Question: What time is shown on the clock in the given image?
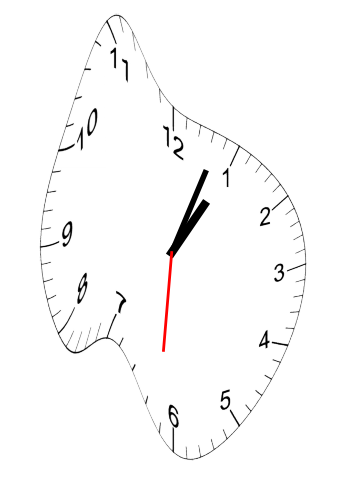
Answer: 01:03:31